Question: The code compiles and runs but I want to handle the warning.

'''
#include <stdio.h>
#include "includes.h"
#include <string.h>
#define DEBUG 1
/* Definition of Task Stacks */
/* Stack grows from HIGH to LOW memory */
#define TASK_STACKSIZE 2048
OS_STK task1_stk[TASK_STACKSIZE];
OS_STK task2_stk[TASK_STACKSIZE];
OS_STK stat_stk[TASK_STACKSIZE];
/* Definition of Task Priorities */
#define TASK1_PRIORITY 6 // highest priority
#define TASK2_PRIORITY 7
#define TASK_STAT_PRIORITY 12 // lowest priority
void printStackSize(INT8U prio)
{
INT8U err;
OS_STK_DATA stk_data;
err = OSTaskStkChk(prio, &stk_data);
if (err == OS_NO_ERR)
{
if (DEBUG == 1)
printf("Task Priority %d - Used: %d; Free: %d
",
prio, stk_data.OSFree, stk_data.OSUsed);
}
else
{
if (DEBUG == 1)
printf("Stack Check Error!
");
}
}
'''
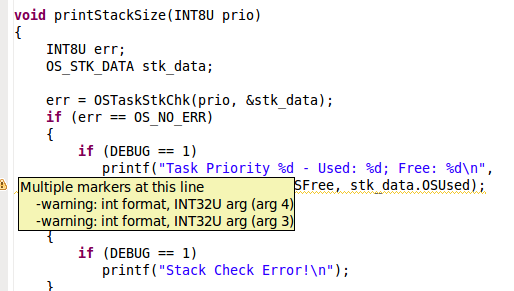
Answer: Without knowing the definition of 'INT32U' it's hard to say, but you probably want:
'''
printf("Task Priority %d - Used: %u; Free: %u
",
prio, stk_data.OSFree, stk_data.OSUsed);
'''
or:
'''
printf("Task Priority %d - Used: %lu; Free: %lu
",
prio, stk_data.OSFree, stk_data.OSUsed);
'''